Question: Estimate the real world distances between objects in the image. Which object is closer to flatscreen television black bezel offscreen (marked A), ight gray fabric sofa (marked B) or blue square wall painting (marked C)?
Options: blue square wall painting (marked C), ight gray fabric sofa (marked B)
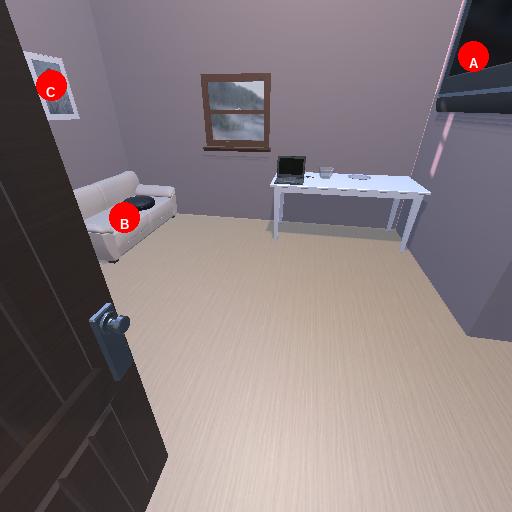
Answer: blue square wall painting (marked C)